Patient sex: M
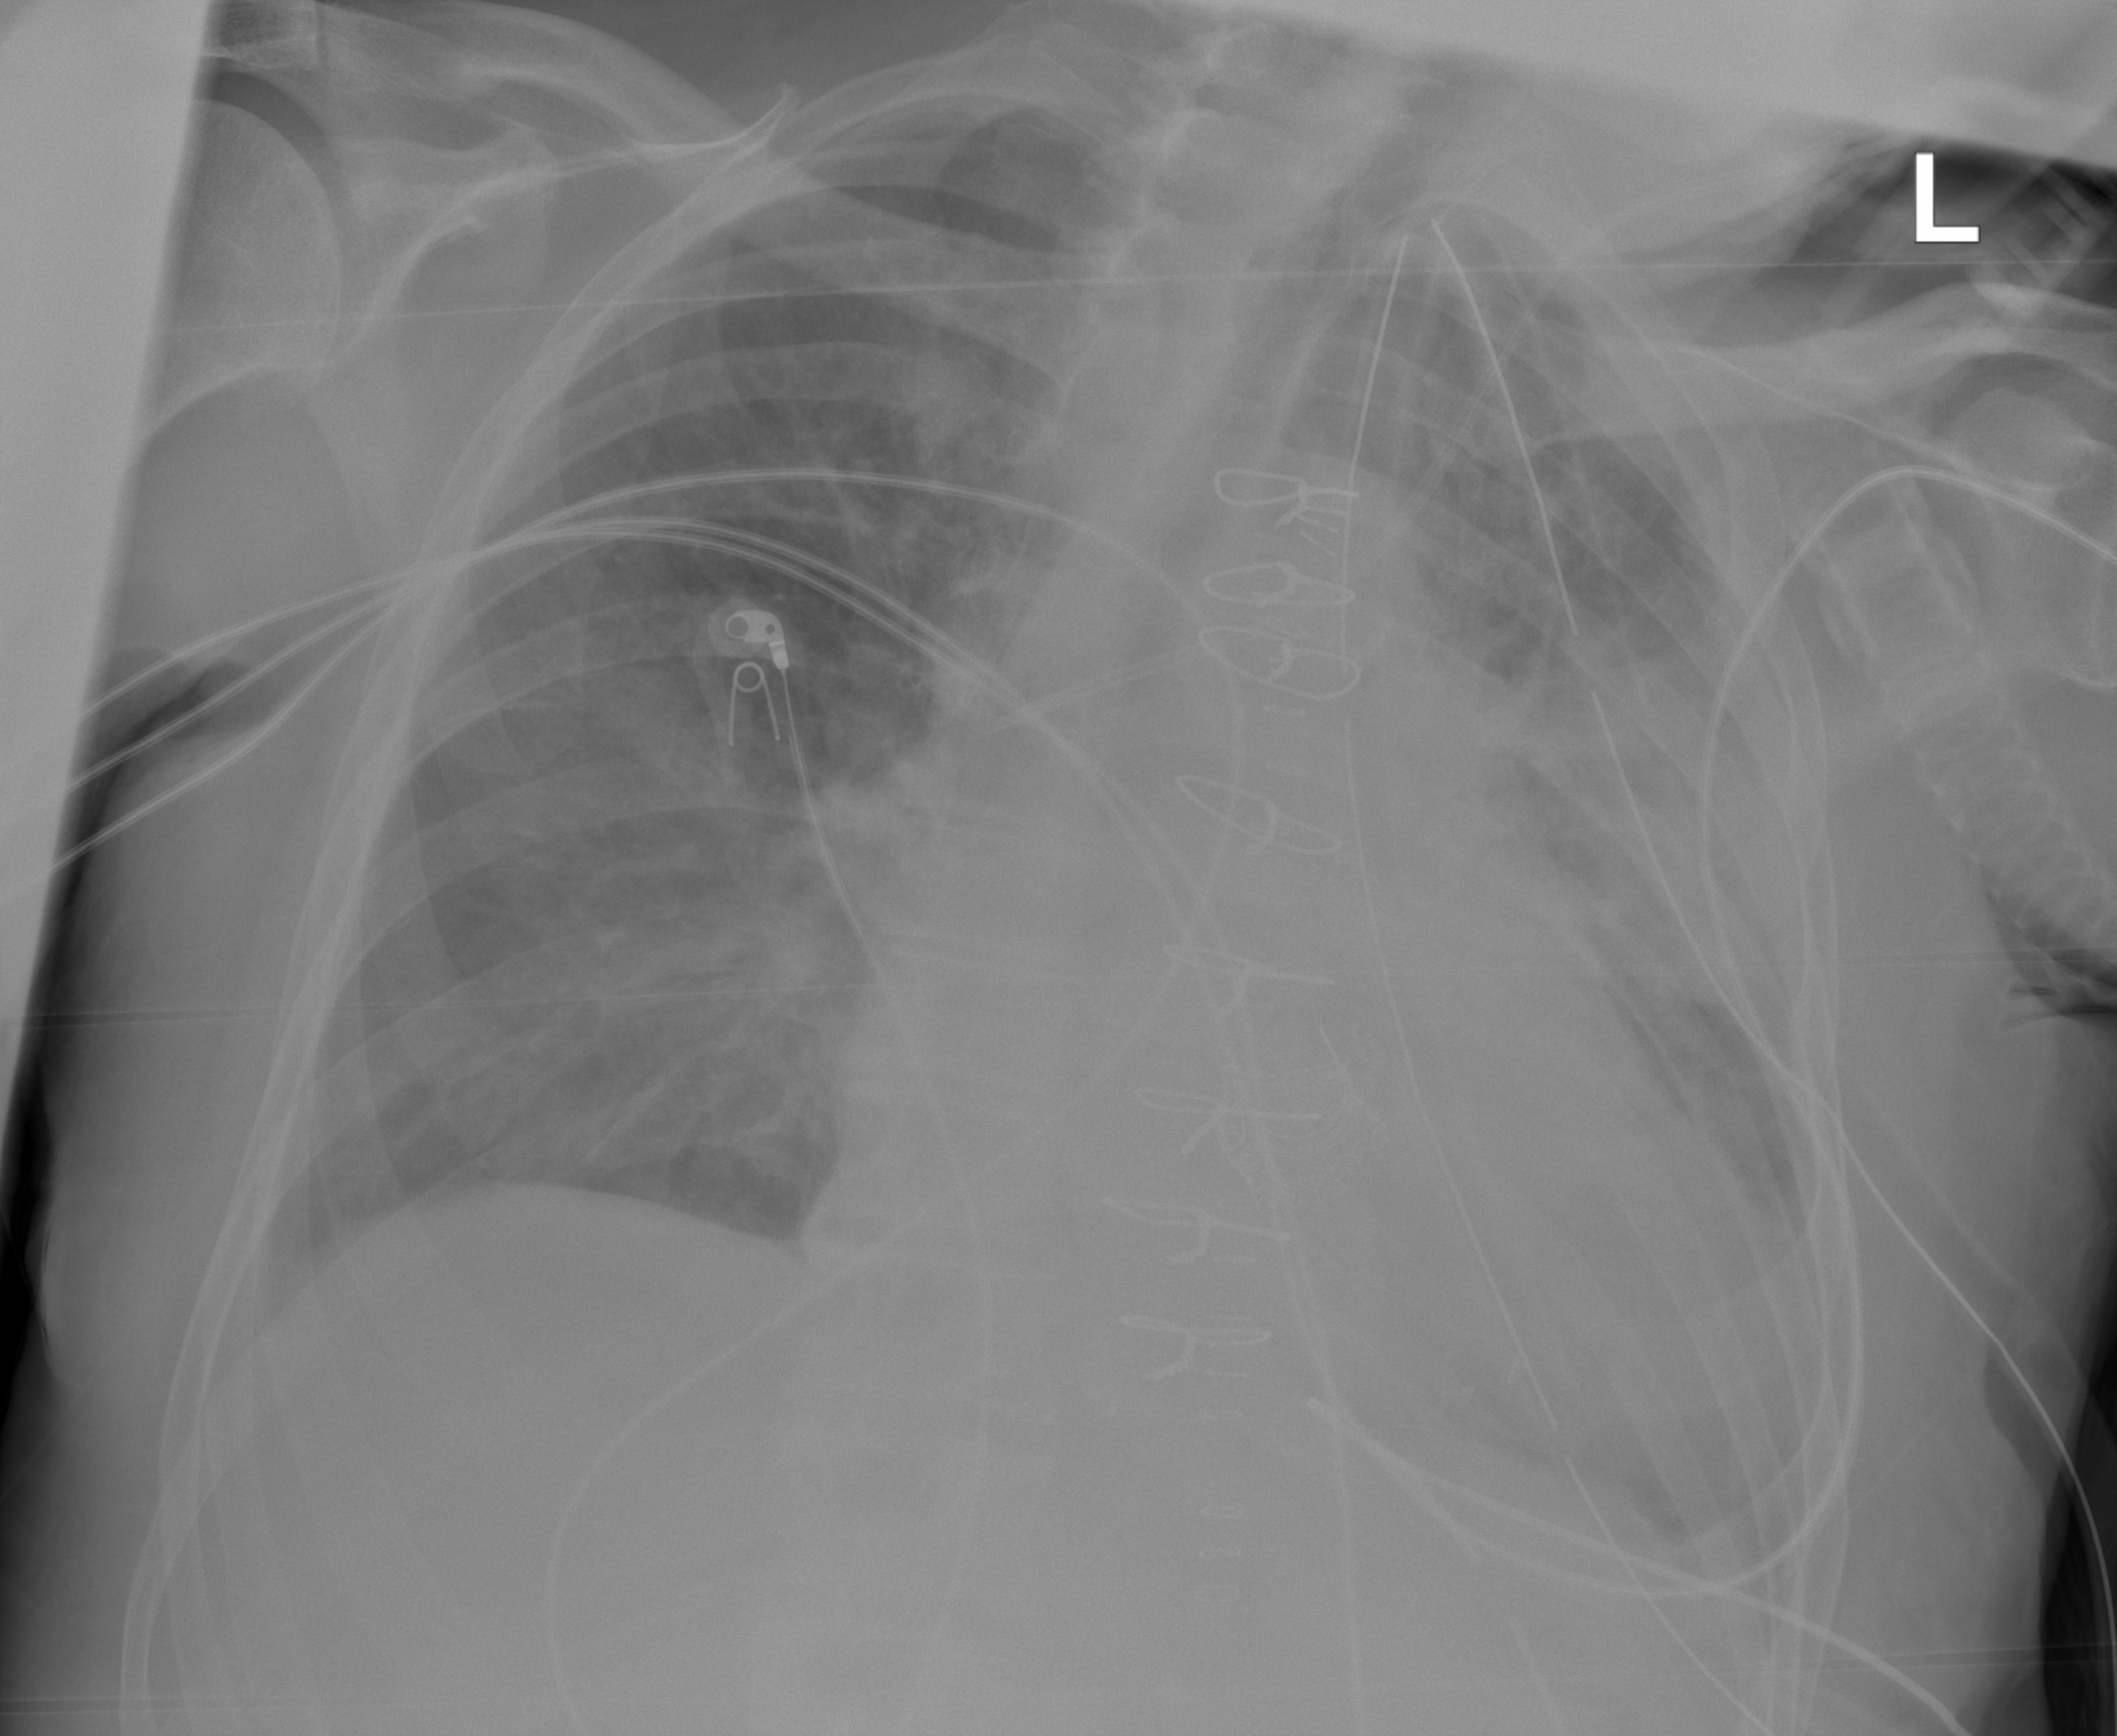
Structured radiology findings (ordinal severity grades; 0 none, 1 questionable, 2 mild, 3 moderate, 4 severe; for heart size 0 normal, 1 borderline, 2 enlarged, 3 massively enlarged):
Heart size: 2
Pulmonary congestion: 2
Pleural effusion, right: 0
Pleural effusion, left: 2
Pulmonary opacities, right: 2
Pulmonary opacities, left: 1
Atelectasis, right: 2
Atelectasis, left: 2